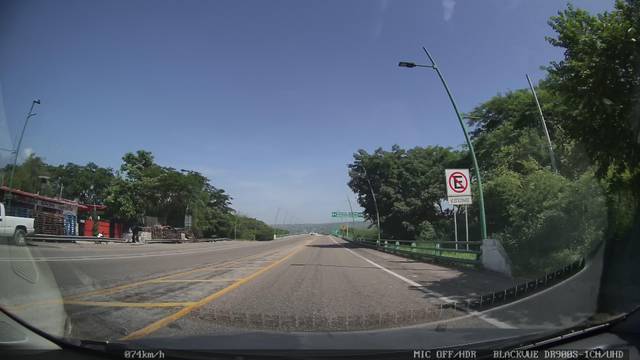
Region: Mexico
Coordinates: 16.733, -93.014